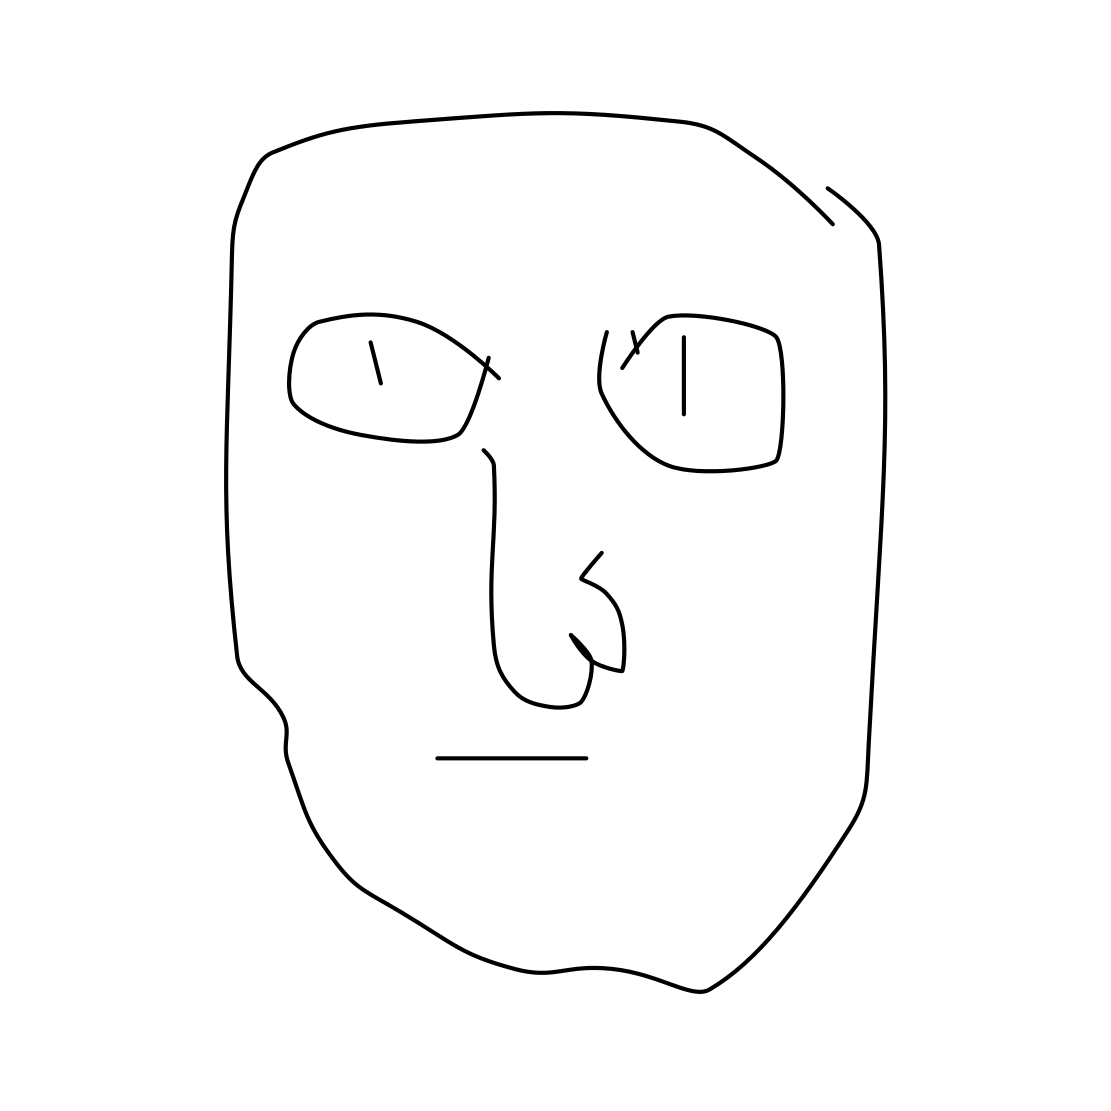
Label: face